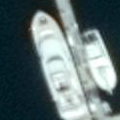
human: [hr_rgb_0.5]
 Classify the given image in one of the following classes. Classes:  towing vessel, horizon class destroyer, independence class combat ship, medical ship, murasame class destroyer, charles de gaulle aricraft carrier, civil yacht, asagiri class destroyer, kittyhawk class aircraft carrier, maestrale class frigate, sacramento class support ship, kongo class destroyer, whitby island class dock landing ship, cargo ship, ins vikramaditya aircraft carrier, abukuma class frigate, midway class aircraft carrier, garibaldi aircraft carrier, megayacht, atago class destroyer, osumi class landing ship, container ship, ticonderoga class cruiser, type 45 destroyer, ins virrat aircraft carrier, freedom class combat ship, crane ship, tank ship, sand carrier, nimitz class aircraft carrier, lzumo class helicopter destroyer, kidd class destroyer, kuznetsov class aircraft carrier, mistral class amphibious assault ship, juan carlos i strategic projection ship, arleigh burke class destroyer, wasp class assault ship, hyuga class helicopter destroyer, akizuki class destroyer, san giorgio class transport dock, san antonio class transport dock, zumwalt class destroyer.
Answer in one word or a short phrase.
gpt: Civil yacht